Field crop: maize
Growth stage: 2
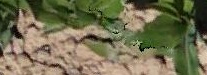
Species: maize